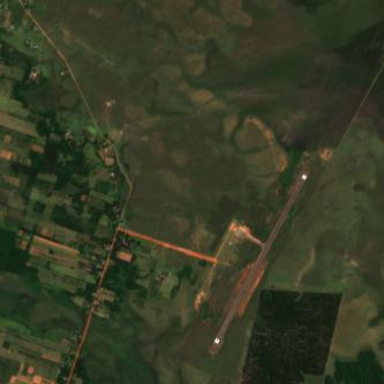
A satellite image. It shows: Fence surrounding aerodrome.